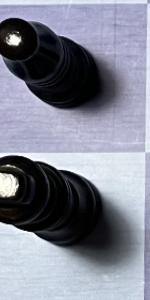
Label: King_Black